Interaction volume radius: 5 \u00c5
Interaction volume height: 20 \u00c5
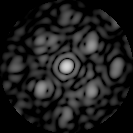
Disorder parameter: 0.482